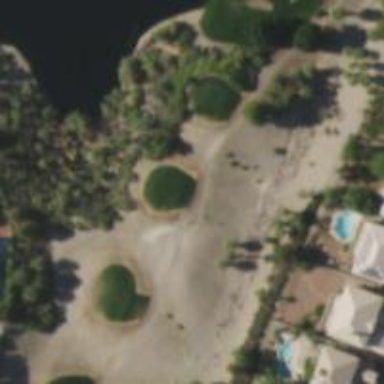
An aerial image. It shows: Path for golf carts.